Field crop: maize
Growth stage: 1
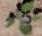
Species: chenopodium